Field crop: maize
Growth stage: 2
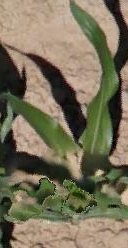
Species: maize